Interaction volume radius: 5 \u00c5
Interaction volume height: 50 \u00c5
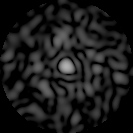
Disorder parameter: 0.83